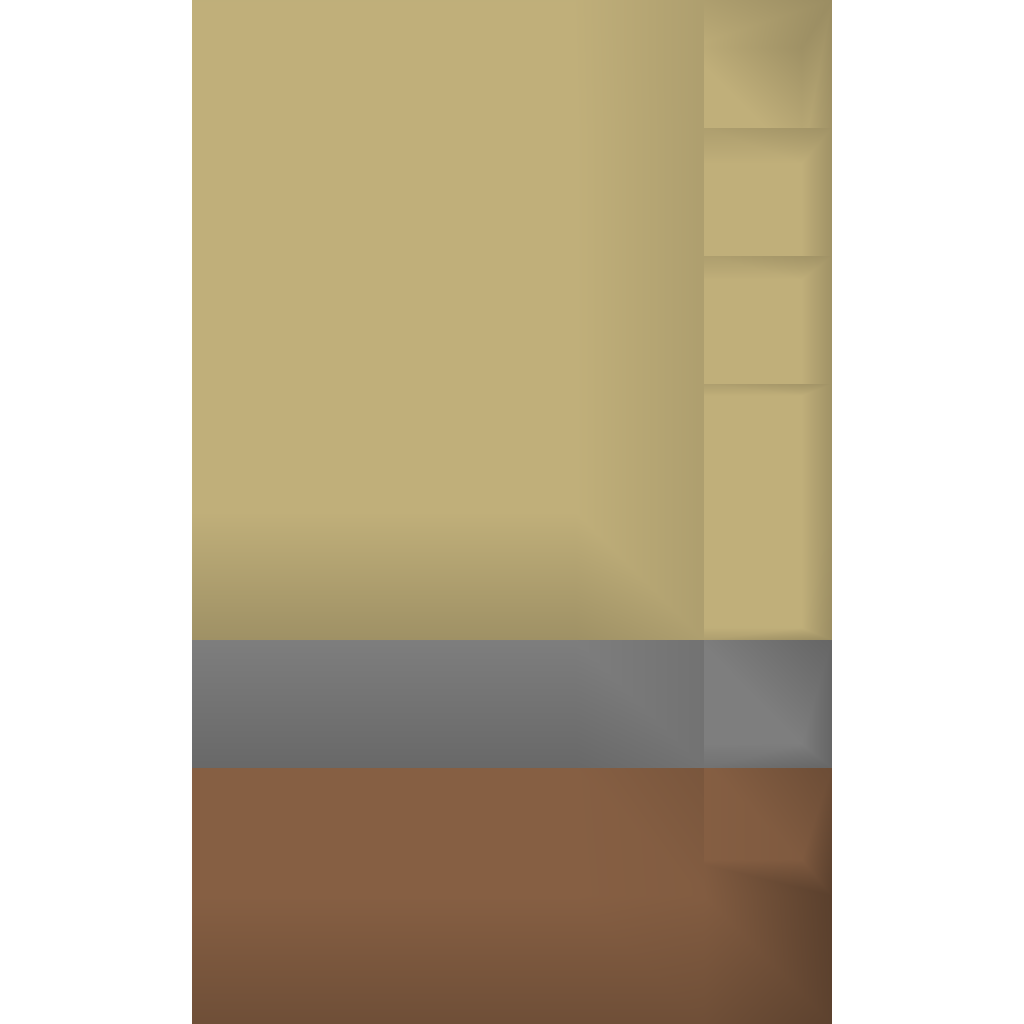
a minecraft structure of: Redstone Door